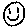
Label: smiley face